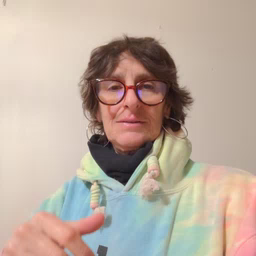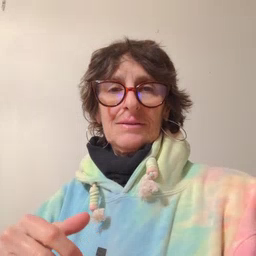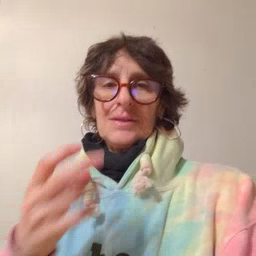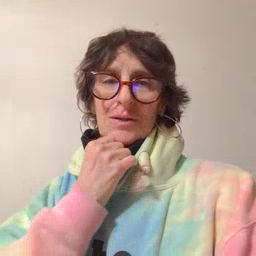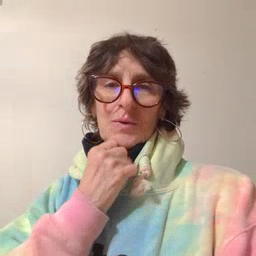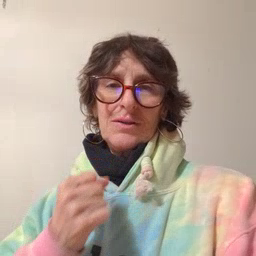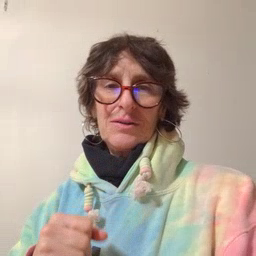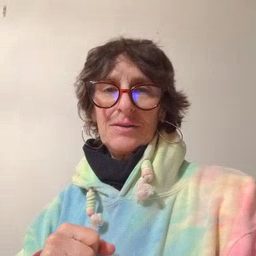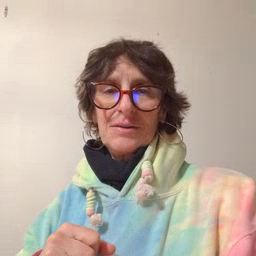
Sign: underwear